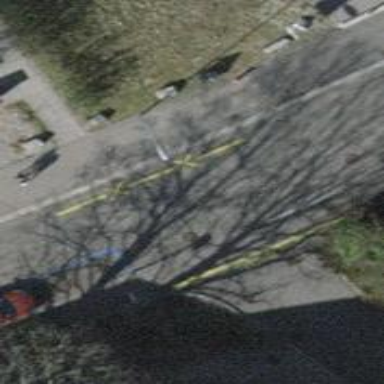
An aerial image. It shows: Unmarked crossing with traffic calming table on the road.